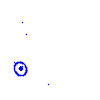
Particle: kaon